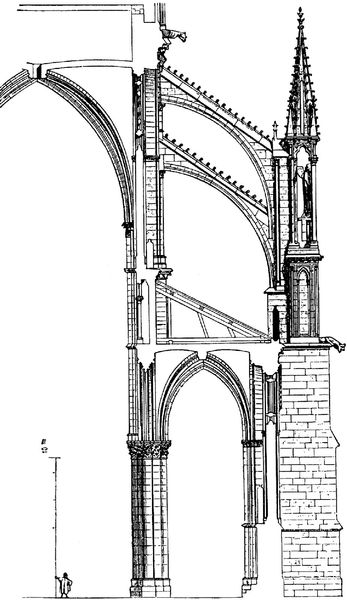
Titel: Kathedrale Notre-Dame in Reims
Standort: Reims, Kathedrale (EU - F)
Schlagwörter: flügel, licht, pfeiler, skizze, säule, zeichnung, architektur, mensch, spitze, innenraum, kirche, gotik, turm, bogen, klein, detail, stütze, höhe, dom, mauerwerk, kathedrale, portal, kirchenschiff, gotisch, spitzbogen, mittelalter, rundbögen, plan, grundriss, maßstab, bauzeichnung, bauplan, seitenflügel, statik, strebepfeiler, fiale, archtitektur, strebepfeier